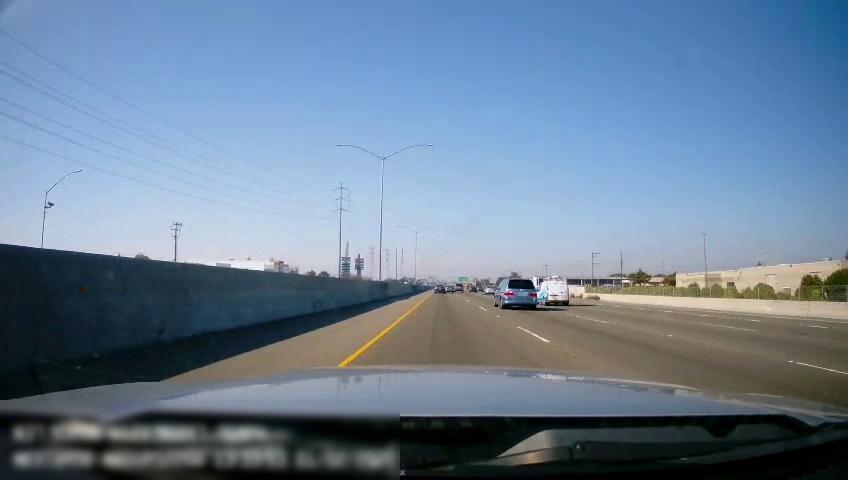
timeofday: Day
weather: Sunny
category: Drivable Space
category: Vehicles | Truck
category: Vehicles | SUV
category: Vehicles | Car
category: Lanes | Current Lane
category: Lanes | Current Lane
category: Lanes | Alternate Lane
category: Lanes | Alternate Lane
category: Lanes | Alternate Lane
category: Lanes | Alternate Lane